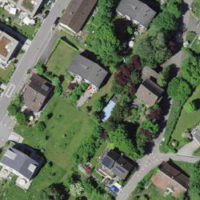
EUNIS habitat code: 55
Species observed at this site:
Aegopodium podagraria
Lysimachia punctata